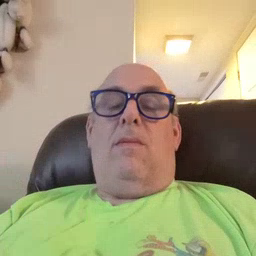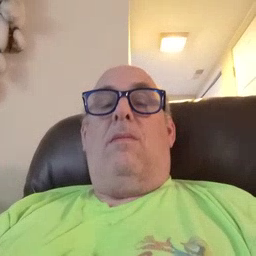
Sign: uncle